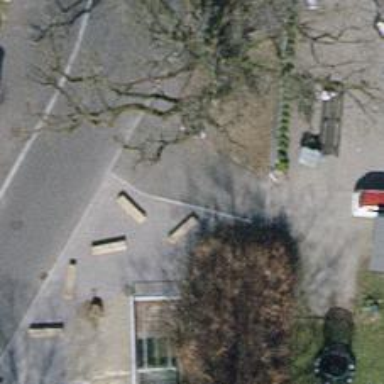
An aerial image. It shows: Brown bench.